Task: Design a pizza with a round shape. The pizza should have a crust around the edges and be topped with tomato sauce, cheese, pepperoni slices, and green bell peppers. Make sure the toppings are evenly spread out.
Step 313:
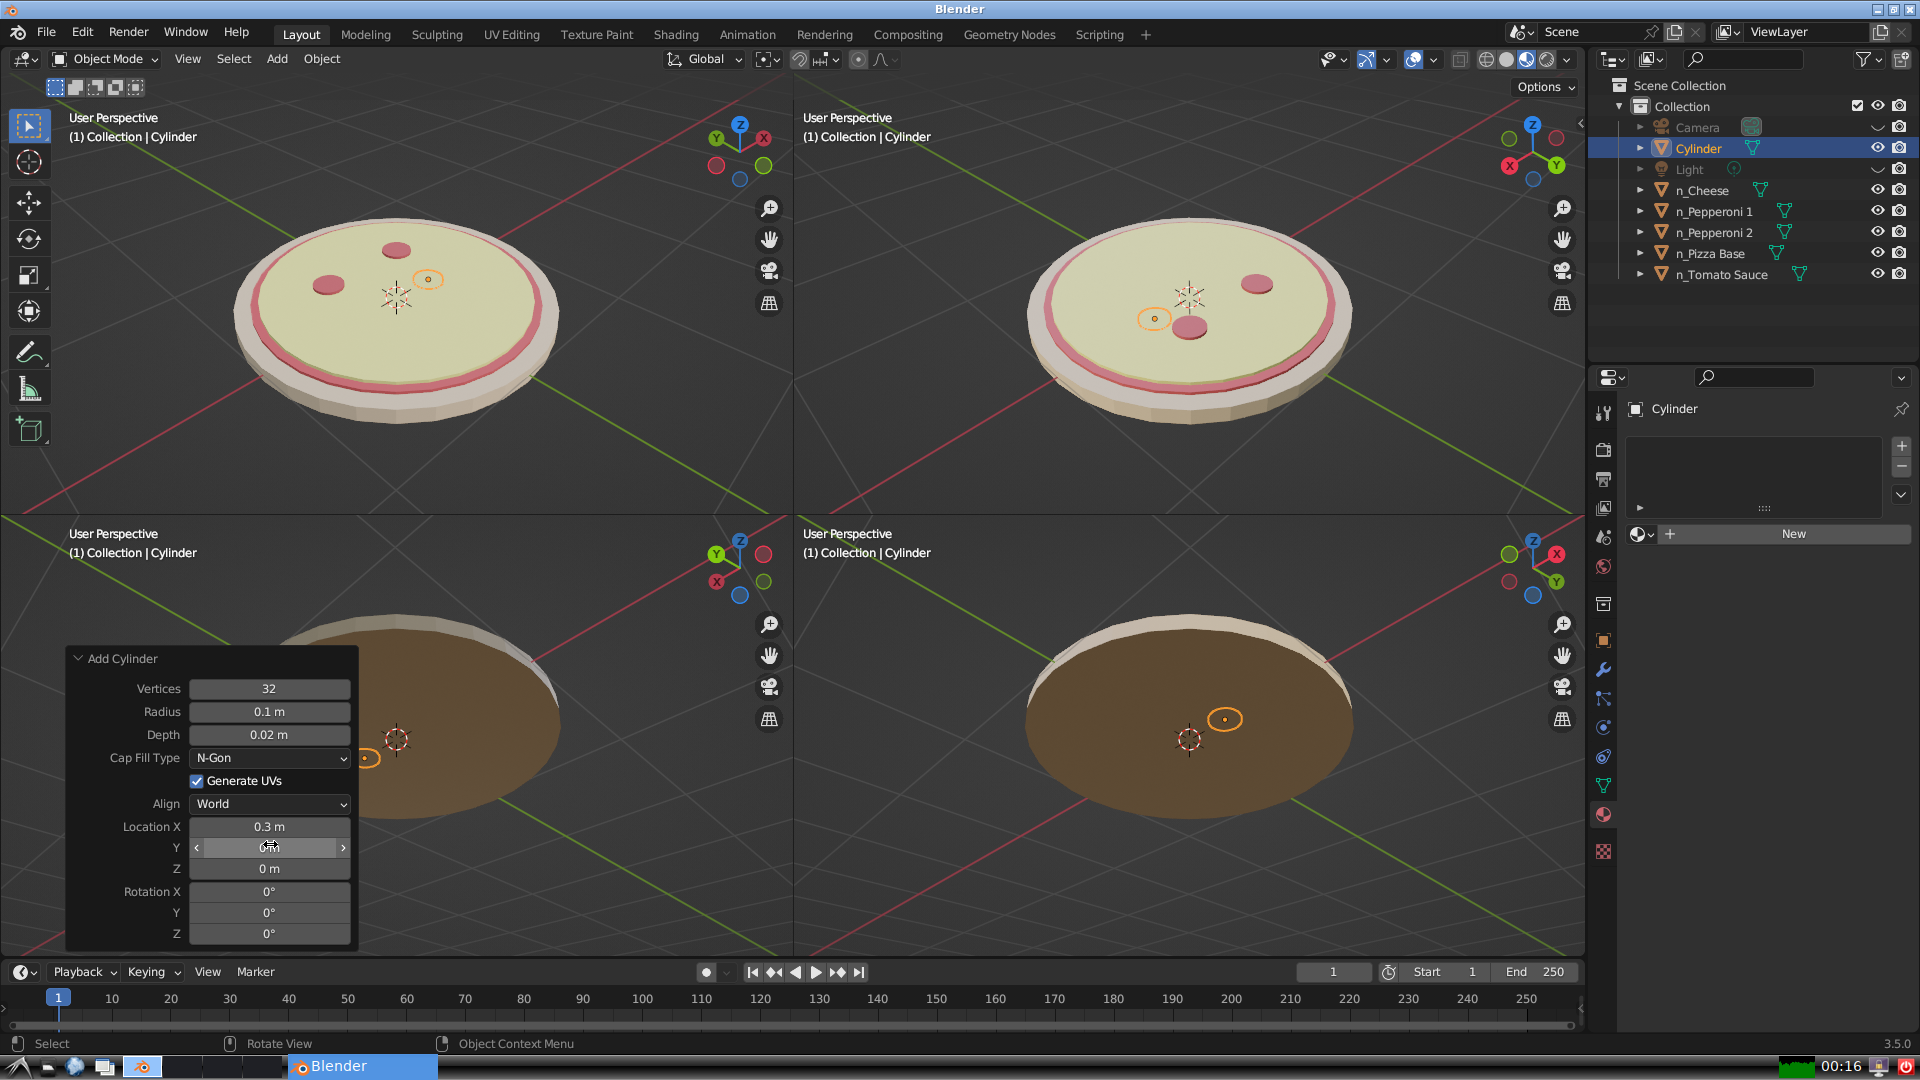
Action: click: no